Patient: sex F, age 57
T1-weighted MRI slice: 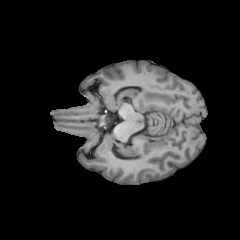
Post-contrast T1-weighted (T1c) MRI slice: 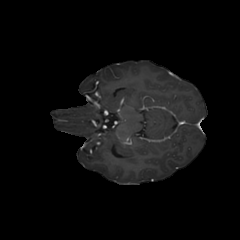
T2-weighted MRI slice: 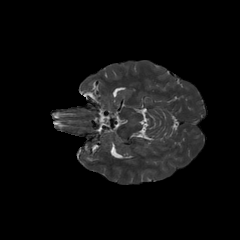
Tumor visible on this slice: no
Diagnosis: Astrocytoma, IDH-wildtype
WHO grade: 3